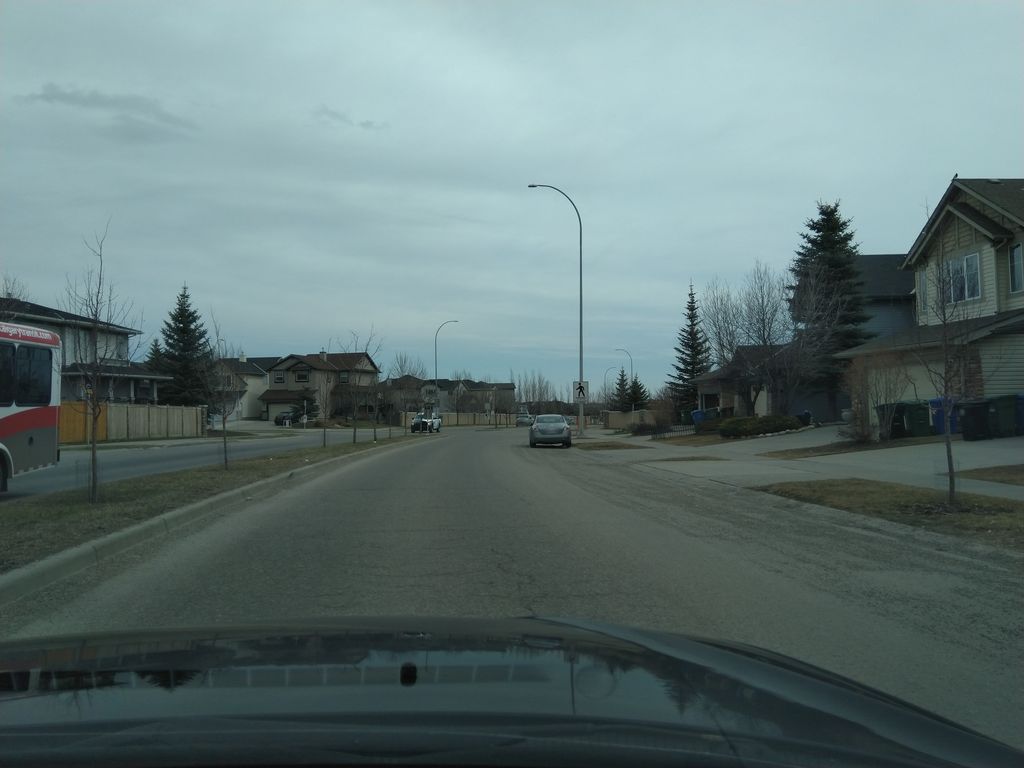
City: calgary